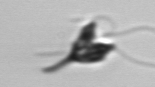
Label: Pyramimonas_longicauda